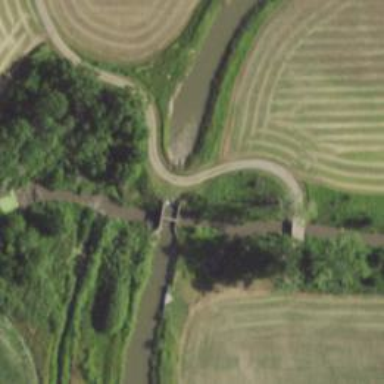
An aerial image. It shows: Aqueduct bridge over canal.